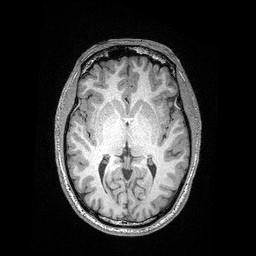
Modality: T1w
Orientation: coronal
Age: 28
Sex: male
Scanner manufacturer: siemens
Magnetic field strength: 3 T
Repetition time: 2.4 s
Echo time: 0.03 s